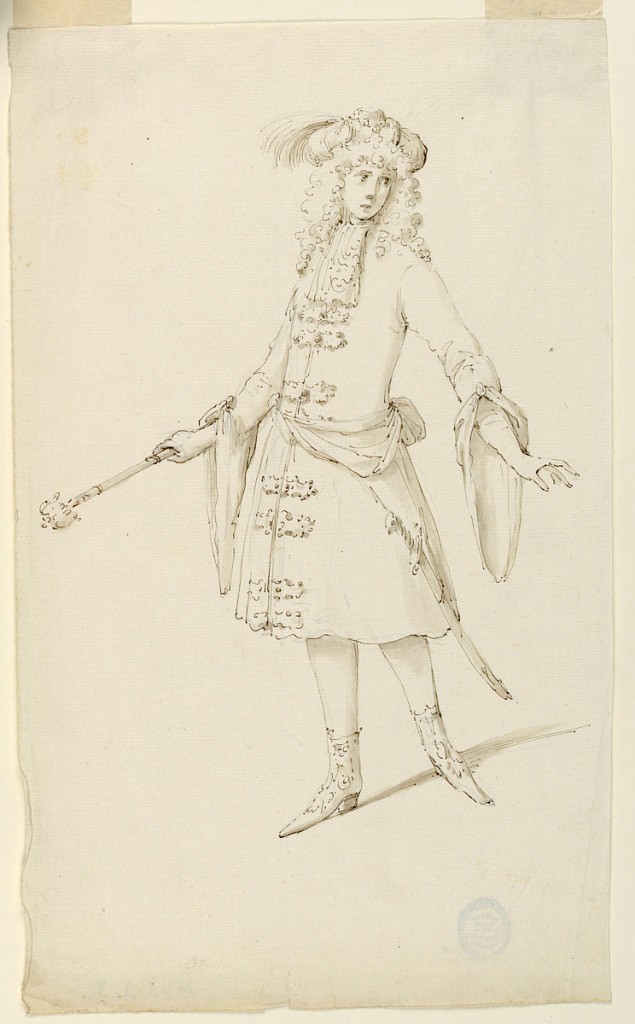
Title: Costume Design: A Nobleman, King, or Prince for a Ballet
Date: ca. 1720
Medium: Lead pencil, pen and ink, brush and bistre on paper
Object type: Drawing
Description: Vertical rectangle. A young man with hat and sword is shown from the front, moving toward left. He carries a staff of command in his right hand.